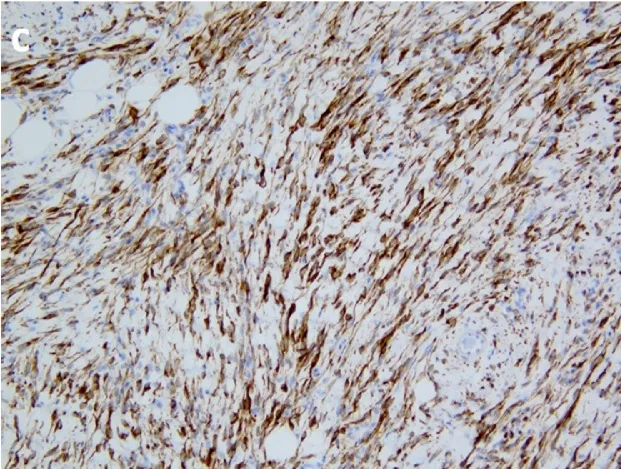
Desmin.
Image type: pathology (immunostaining)